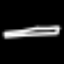
Label: pencil